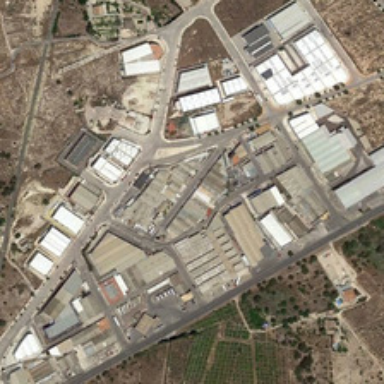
Many buildings are surrounded by bareland with sparse trees in an industrial area .